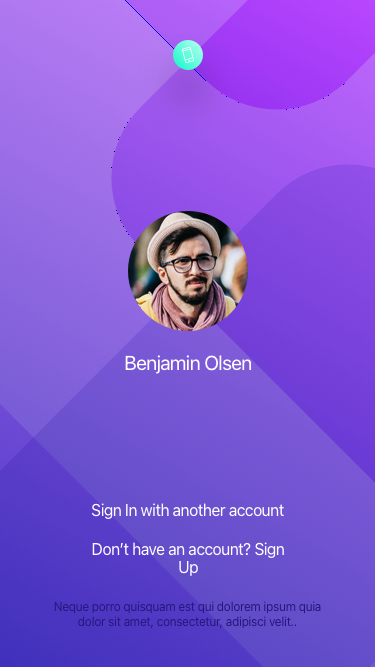
Text in this UI design:
Neque porro quisquam est qui dolorem ipsum quia dolor sit amet, consectetur, adipisci velit..
Don’t have an account? Sign Up
Sign In with another account
Benjamin Olsen